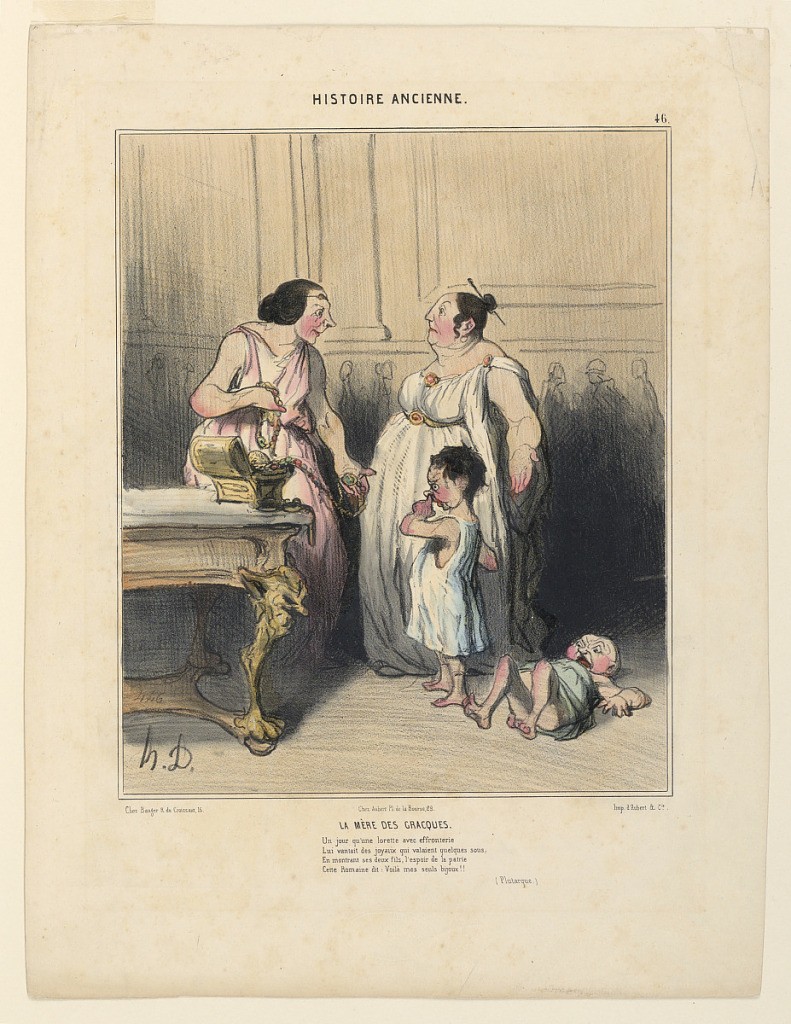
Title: La Mere des Gracques, plate 46 from the Histoire Ancienne
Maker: Honore Daumier, French, 1808 – 1879
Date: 1842
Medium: hand colored lithograph on paper
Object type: Print
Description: Vertical rectangle. Interior with figures: woman displaying her jewels to the mother of the Gracchi, who in turn points to her sons as her own jewels.